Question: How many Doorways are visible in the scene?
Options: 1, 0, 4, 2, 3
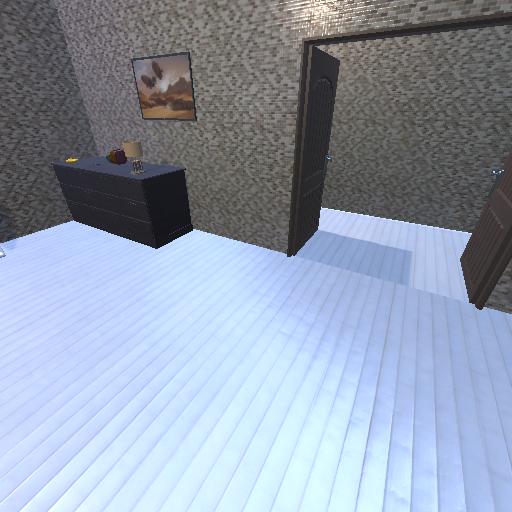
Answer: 1